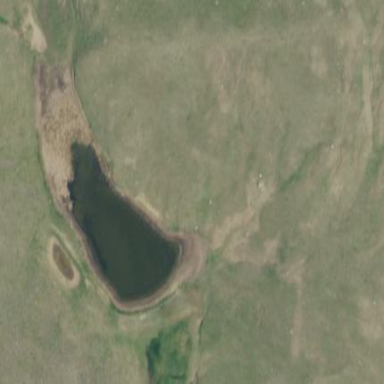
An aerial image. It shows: Reservoir.